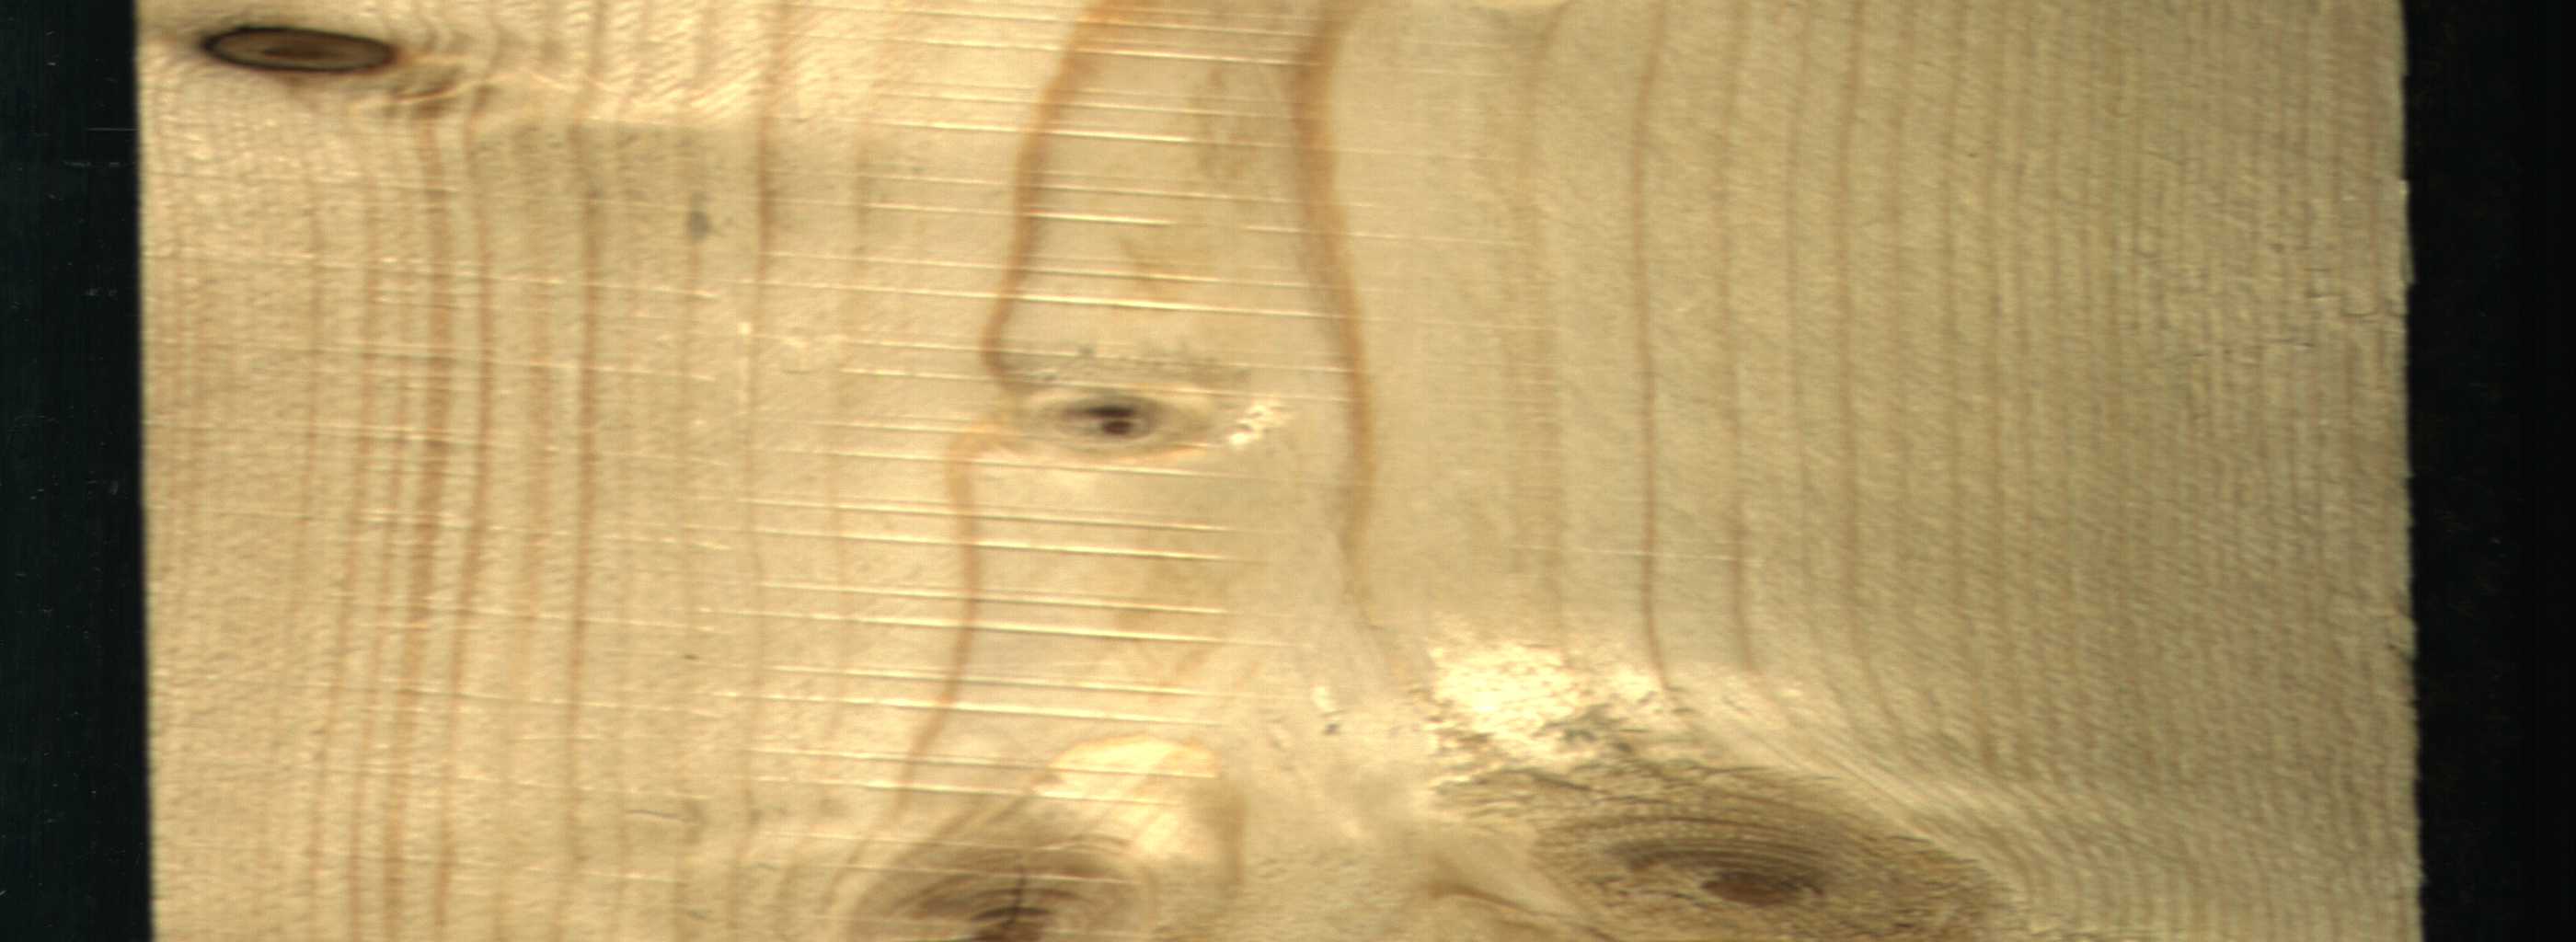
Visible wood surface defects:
knot_with_crack
Dead_Knot
Live_Knot
Live_Knot
Live_Knot